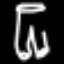
Label: pants